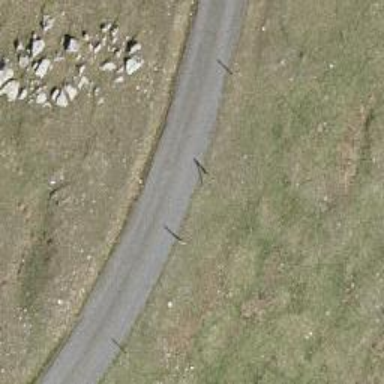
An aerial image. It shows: Well-maintained track road with grade 1 tracktype.